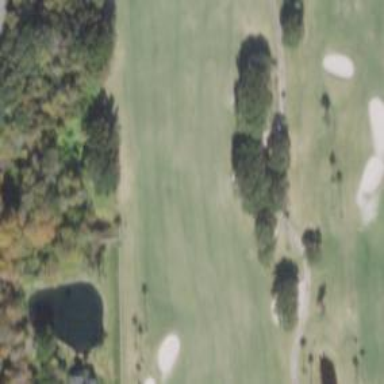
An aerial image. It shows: View of golf hole.